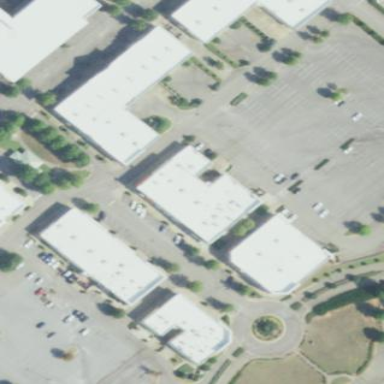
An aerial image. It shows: Retail building.